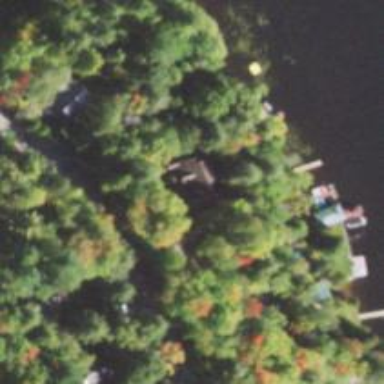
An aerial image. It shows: Cottage for tourism.